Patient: sex M, age 47
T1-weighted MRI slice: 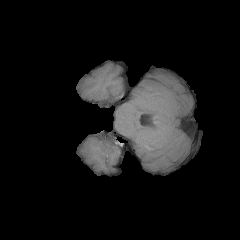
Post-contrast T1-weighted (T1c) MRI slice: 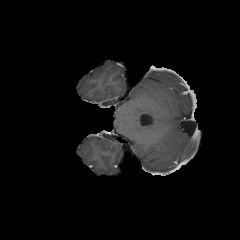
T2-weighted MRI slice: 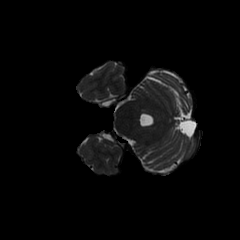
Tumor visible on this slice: no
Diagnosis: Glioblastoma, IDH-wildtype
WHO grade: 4